Field crop: maize
Growth stage: 2
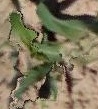
Species: maize